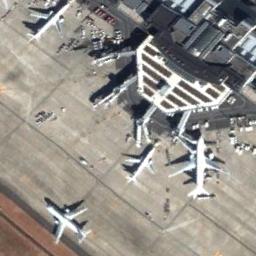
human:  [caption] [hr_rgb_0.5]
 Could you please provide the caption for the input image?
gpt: Four planes are parked near the terminal .

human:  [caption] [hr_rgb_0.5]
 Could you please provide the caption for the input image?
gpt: The roof of this airport building resembles a trapezoid in black and white .

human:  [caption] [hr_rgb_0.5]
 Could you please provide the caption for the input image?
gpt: Three planes parked next to boarding bridges of the terminal and another passing plane behind them .

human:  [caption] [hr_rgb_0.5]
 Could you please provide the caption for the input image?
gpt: Several planes of different sizes are neatly parked beside buildings in the airport .

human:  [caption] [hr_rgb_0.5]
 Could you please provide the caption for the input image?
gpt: Four planes are in the parking lot next to the building .